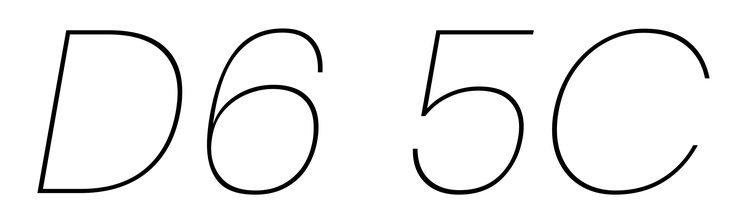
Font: Poppins-ThinItalic